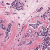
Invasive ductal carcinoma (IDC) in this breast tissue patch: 1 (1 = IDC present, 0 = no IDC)